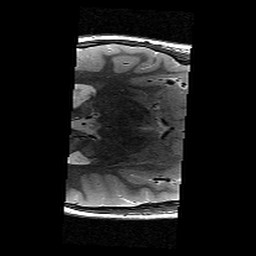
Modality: T2w
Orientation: axial
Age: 10
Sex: male
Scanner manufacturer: siemens
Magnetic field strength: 3 T
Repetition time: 9.23 s
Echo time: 0.067 s